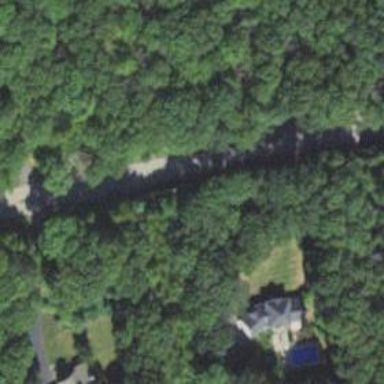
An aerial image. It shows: Driveway leading to service road.